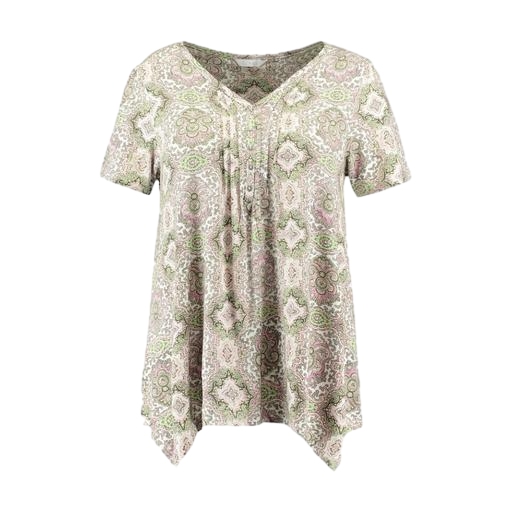
multicolor floral-print t-shirt only macy, blue plus size medallion-print t-shirt only macy, pink printed pleat-neck top only macy, white background